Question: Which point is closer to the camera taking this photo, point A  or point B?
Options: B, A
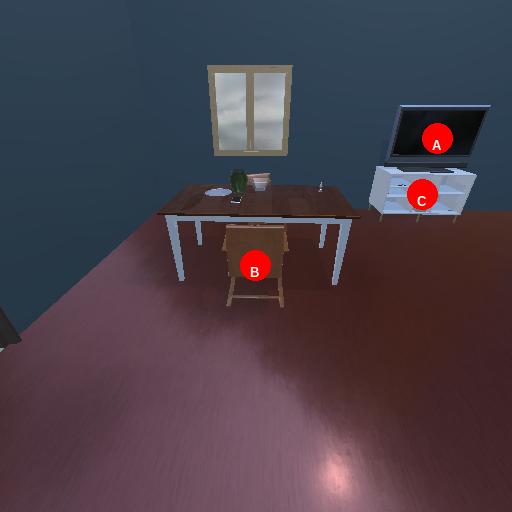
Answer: B